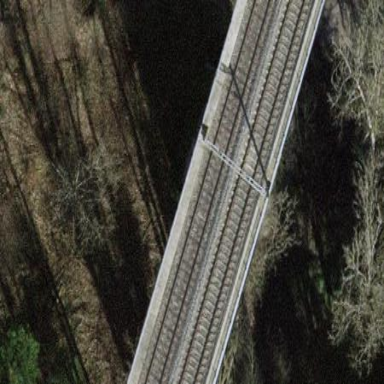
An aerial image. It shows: Bridge supported by piers.